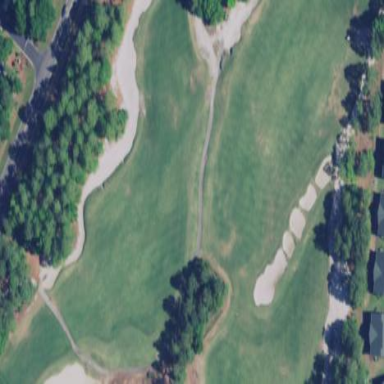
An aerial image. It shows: Golf fairway surrounded by grass.